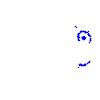
Particle: kaon